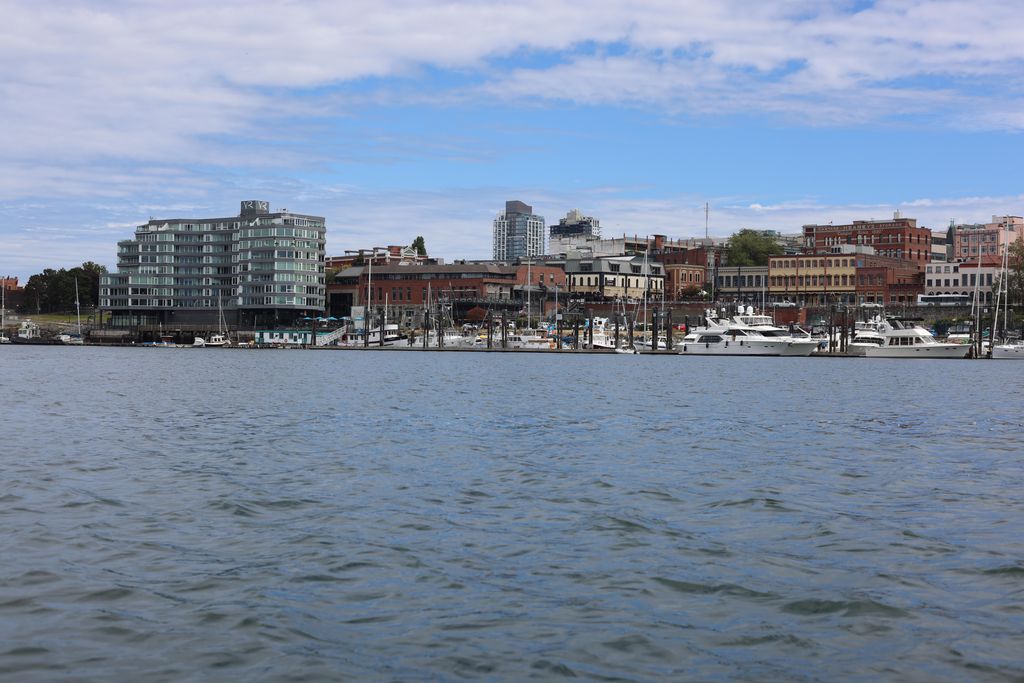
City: victoria